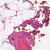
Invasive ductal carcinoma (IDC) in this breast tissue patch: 0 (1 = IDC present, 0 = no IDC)